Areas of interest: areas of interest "Post Office"
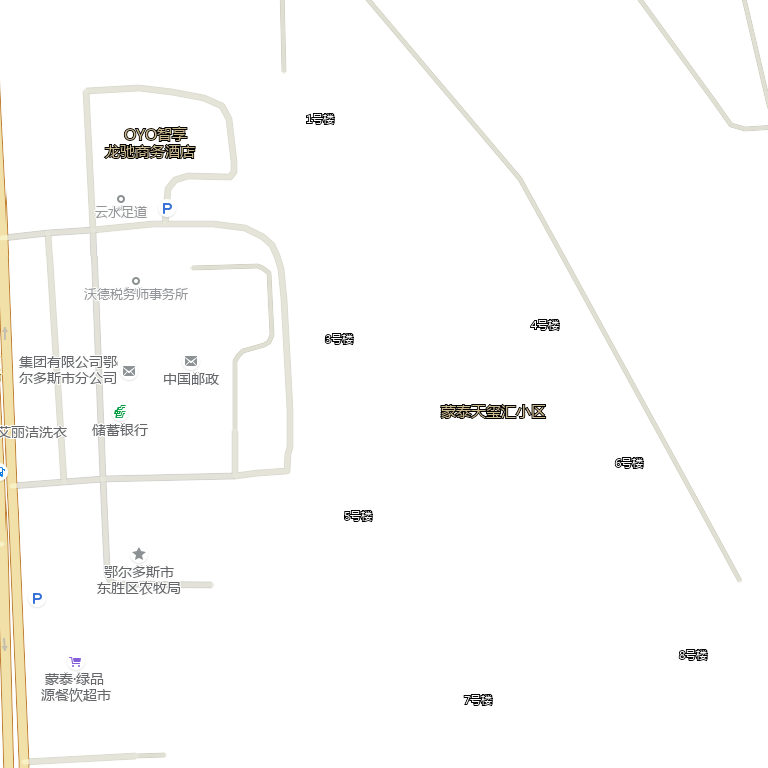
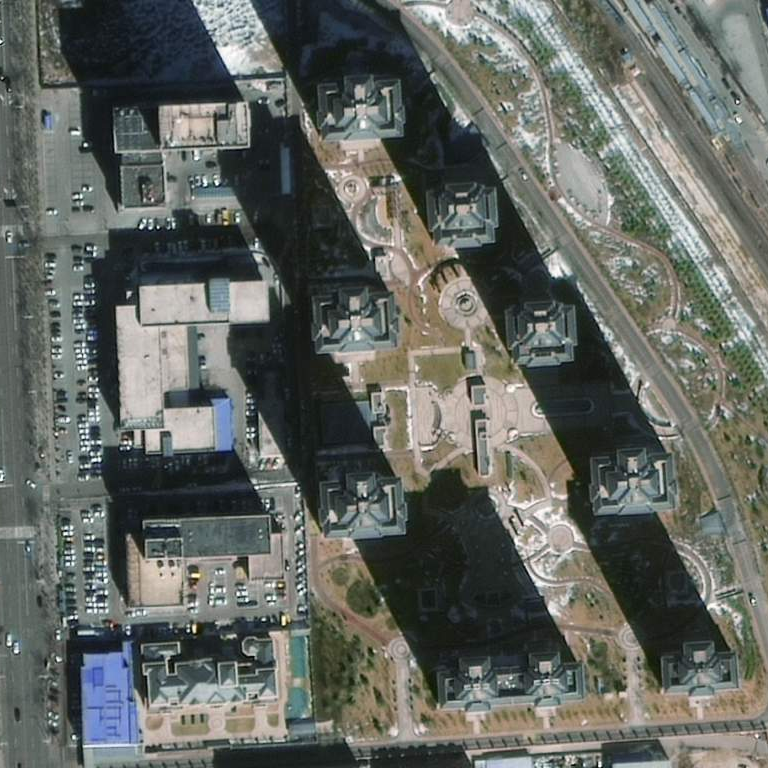